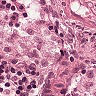
Metastatic tissue present: no